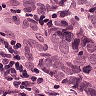
Metastatic tissue present: yes